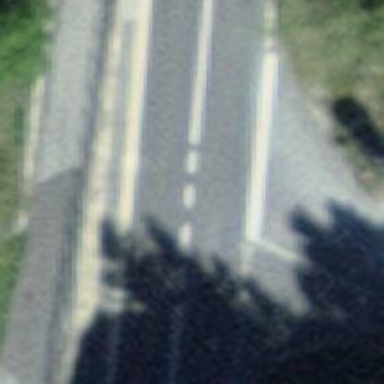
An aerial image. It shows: Road with stop sign.